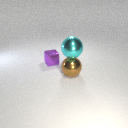
large cyan metal sphere above large brown metal sphere